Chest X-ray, AP view. Patient: 42 years old, sex F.
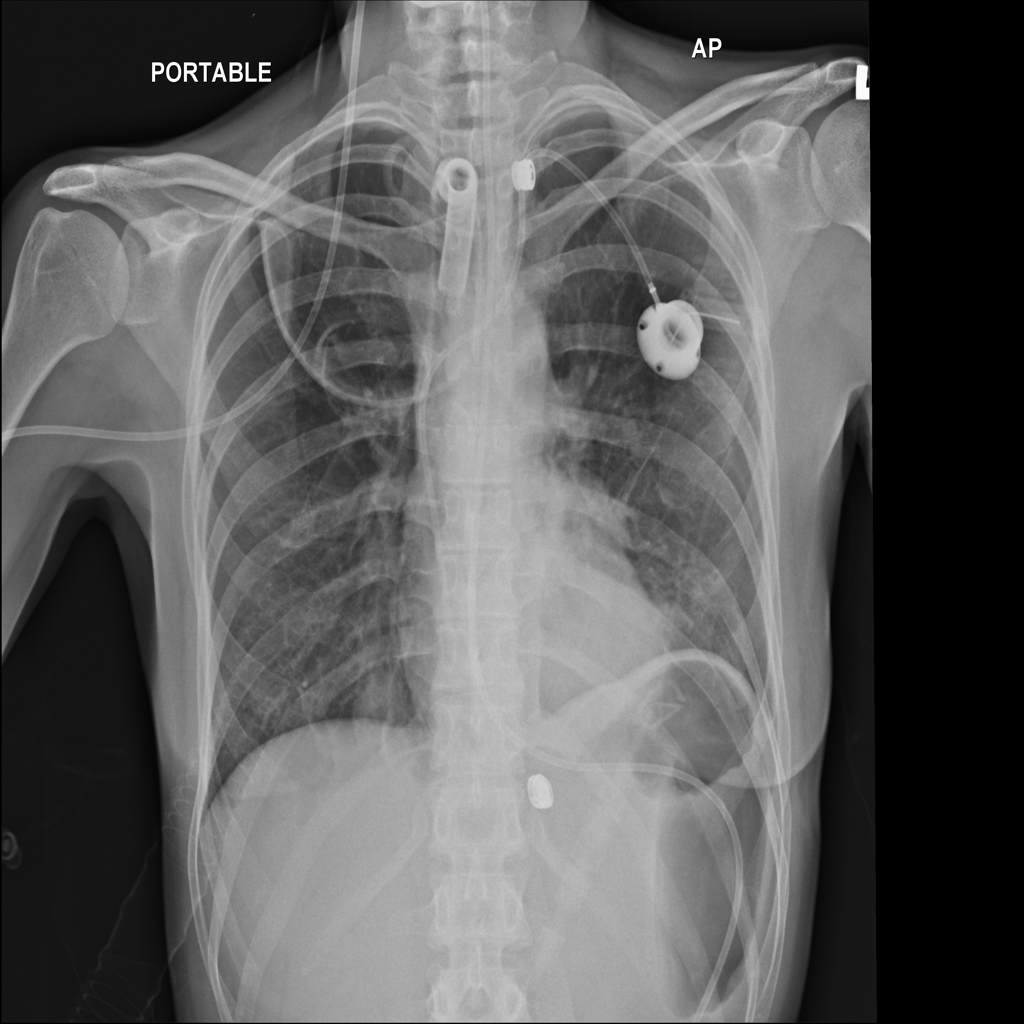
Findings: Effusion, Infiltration